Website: macys
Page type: customer-info-address
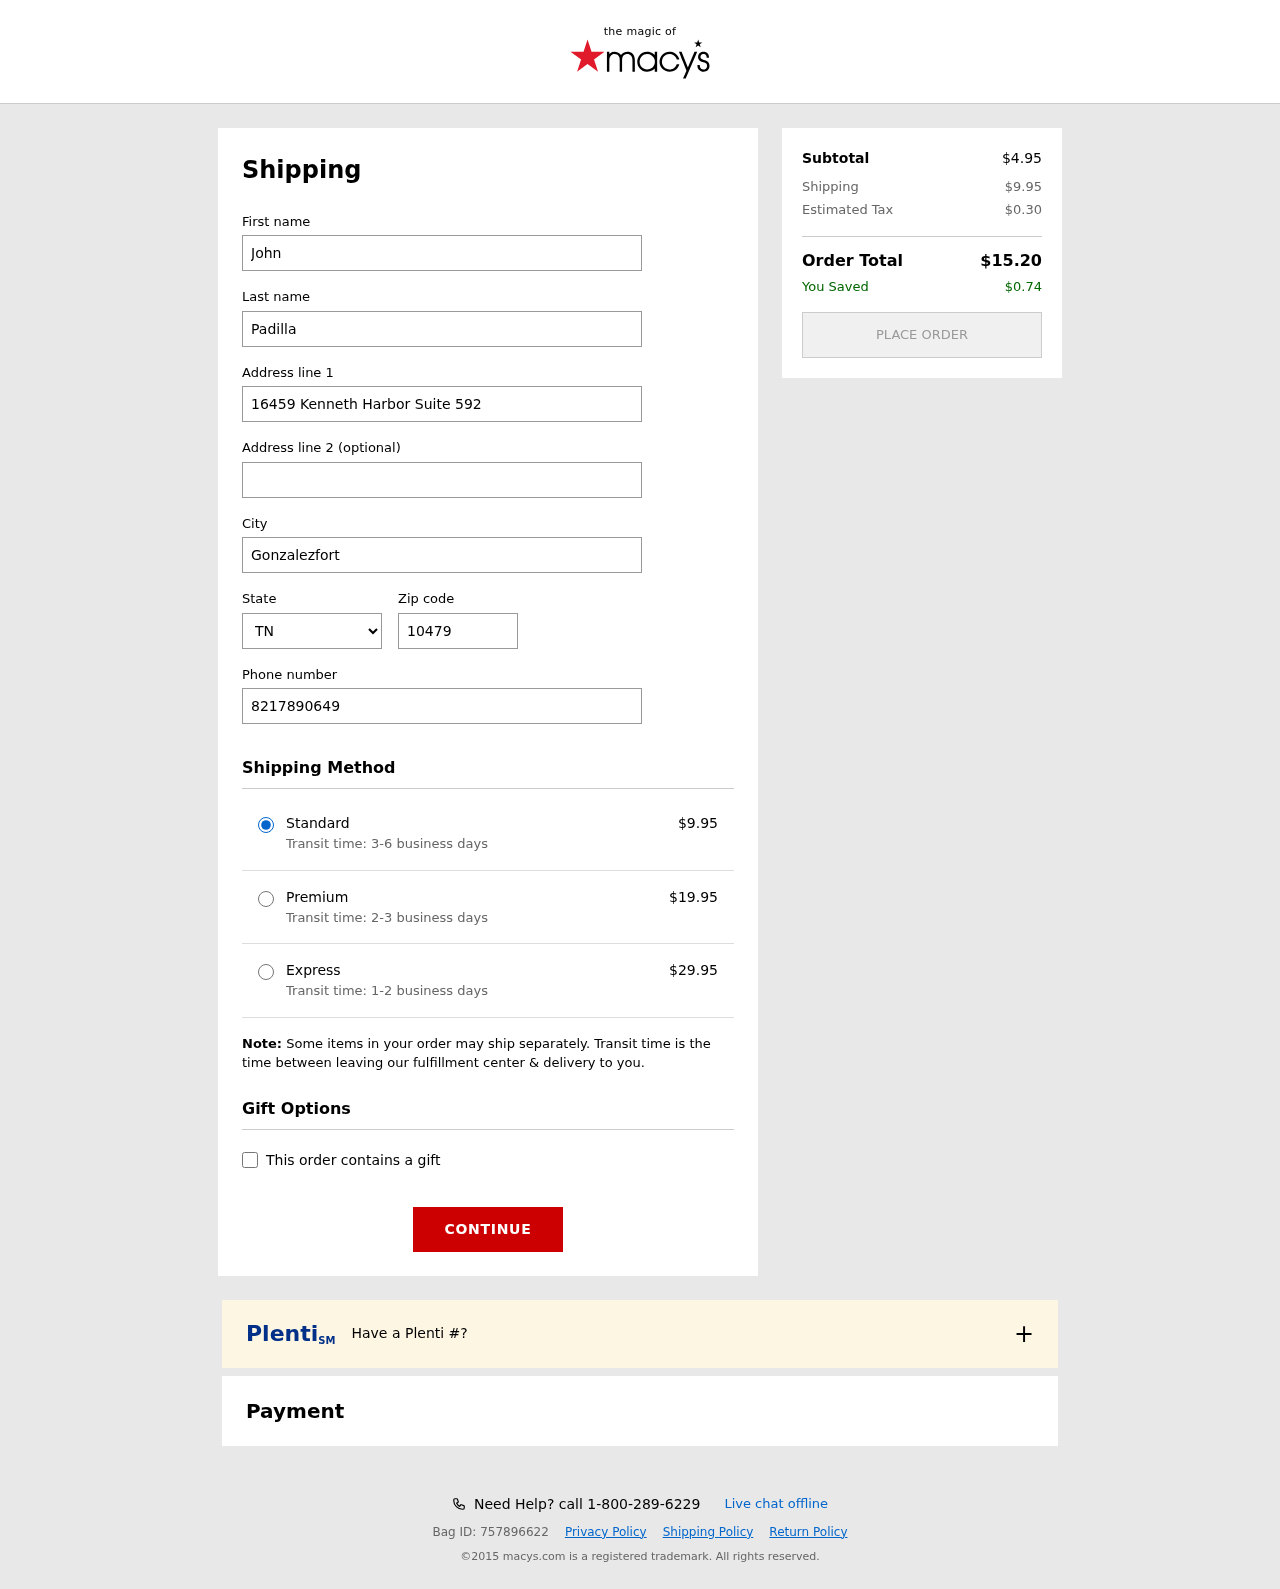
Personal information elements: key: PII_CITY
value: Gonzalezfort
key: PII_FIRSTNAME
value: John
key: PII_LASTNAME
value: Padilla
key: PII_PHONE
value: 8217890649
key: PII_POSTCODE
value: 10479
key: PII_STATE_ABBR
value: TN
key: PII_STREET
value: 16459 Kenneth Harbor Suite 592
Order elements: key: ORDER_SHIPPING_COST
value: $9.95
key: ORDER_SHIPPING_COST_PREMIUM
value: $19.95
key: ORDER_SHIPPING_COST_EXPRESS
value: $29.95
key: ORDER_SUBTOTAL
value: $4.95
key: ORDER_TAX
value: $0.30
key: ORDER_TOTAL
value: $15.20
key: ORDER_SAVINGS
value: $0.74